Question: I'm trying to understand how UIAutomation can be used to perform automatic application tests, so I've created a temperature converter app that can be driven from the JavaScript interface. Here's the UI:

The top text field has an Accessibility label of "Celsius", similarly the bottom field has "Fahrenheit" as its Accessibility label. I'm trying to drive it through this script:
'''
UIALogger.logStart("Test -40oC == -40oF");
var window = UIATarget.localTarget().frontMostApp().mainWindow();
var celsiusField = window.textFields()["Celsius"];
var fahrenheitField = window.textFields()["Fahrenheit"];
var convertButton = window.buttons()["Convert"];
celsiusField.setValue("-40");
convertButton.tap();
var fahrenheitValue = fahrenheitField.value();
if (fahrenheitValue == "-40.0") {
UIALogger.logPass("-40C == -40F");
} else {
UIALogger.logFail("-40C == " + fahrenheitValue + "F");
}
'''
This correctly sets the text in the Celsius field to "-40", and when the button is tapped, the app updates the text in the Fahrenheit field to "-40.0". However, 'fahrenheitValue' has the value "Fahrenheit" (the name/label of the text field), so the test fails. I wondered whether this was maybe a timing issue, so put in a one-second delay after the tap, which didn't change the behaviour.
Is it possible to get the text out of the text field and compare it with the expected value?
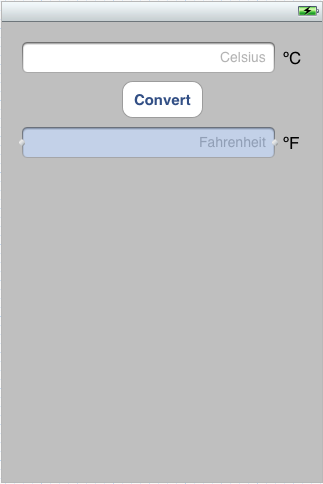
Answer: Is it getting "Fahrenheit" because that's the accessibility label or because it's the placeholder text?
It looks like value() might return the placeholder text. One workaround could be to modify the placeholder value once the user starts typing to set it to be the text the user entered and then reverting it to Fahrenheit when they delete? I assume that even when you call setValue it acts as it would when the UITextField delegate methods get called?